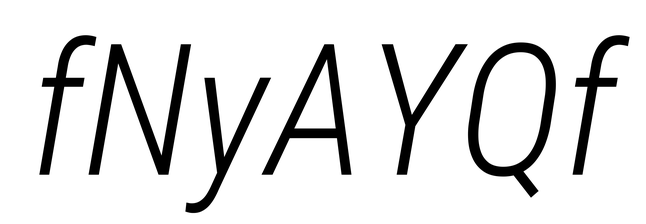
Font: Roboto-Italic_Condensed_Light_Italic